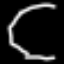
Label: octagon